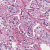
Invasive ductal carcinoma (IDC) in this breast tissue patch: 1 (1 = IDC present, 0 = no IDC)